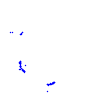
Particle: kaon